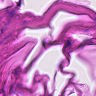
Metastatic tissue present: no